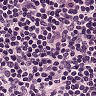
Metastatic tissue present: no